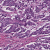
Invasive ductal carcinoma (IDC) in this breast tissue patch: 1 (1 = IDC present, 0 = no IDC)